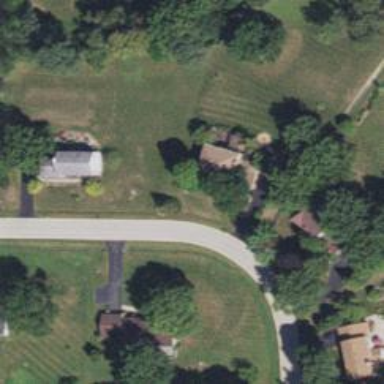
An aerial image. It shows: Driveway.